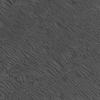
Atmospheric dust classification: not_dusty